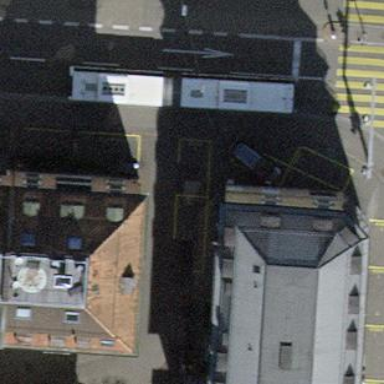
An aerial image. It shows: Residential building with mansard roof.